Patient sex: M
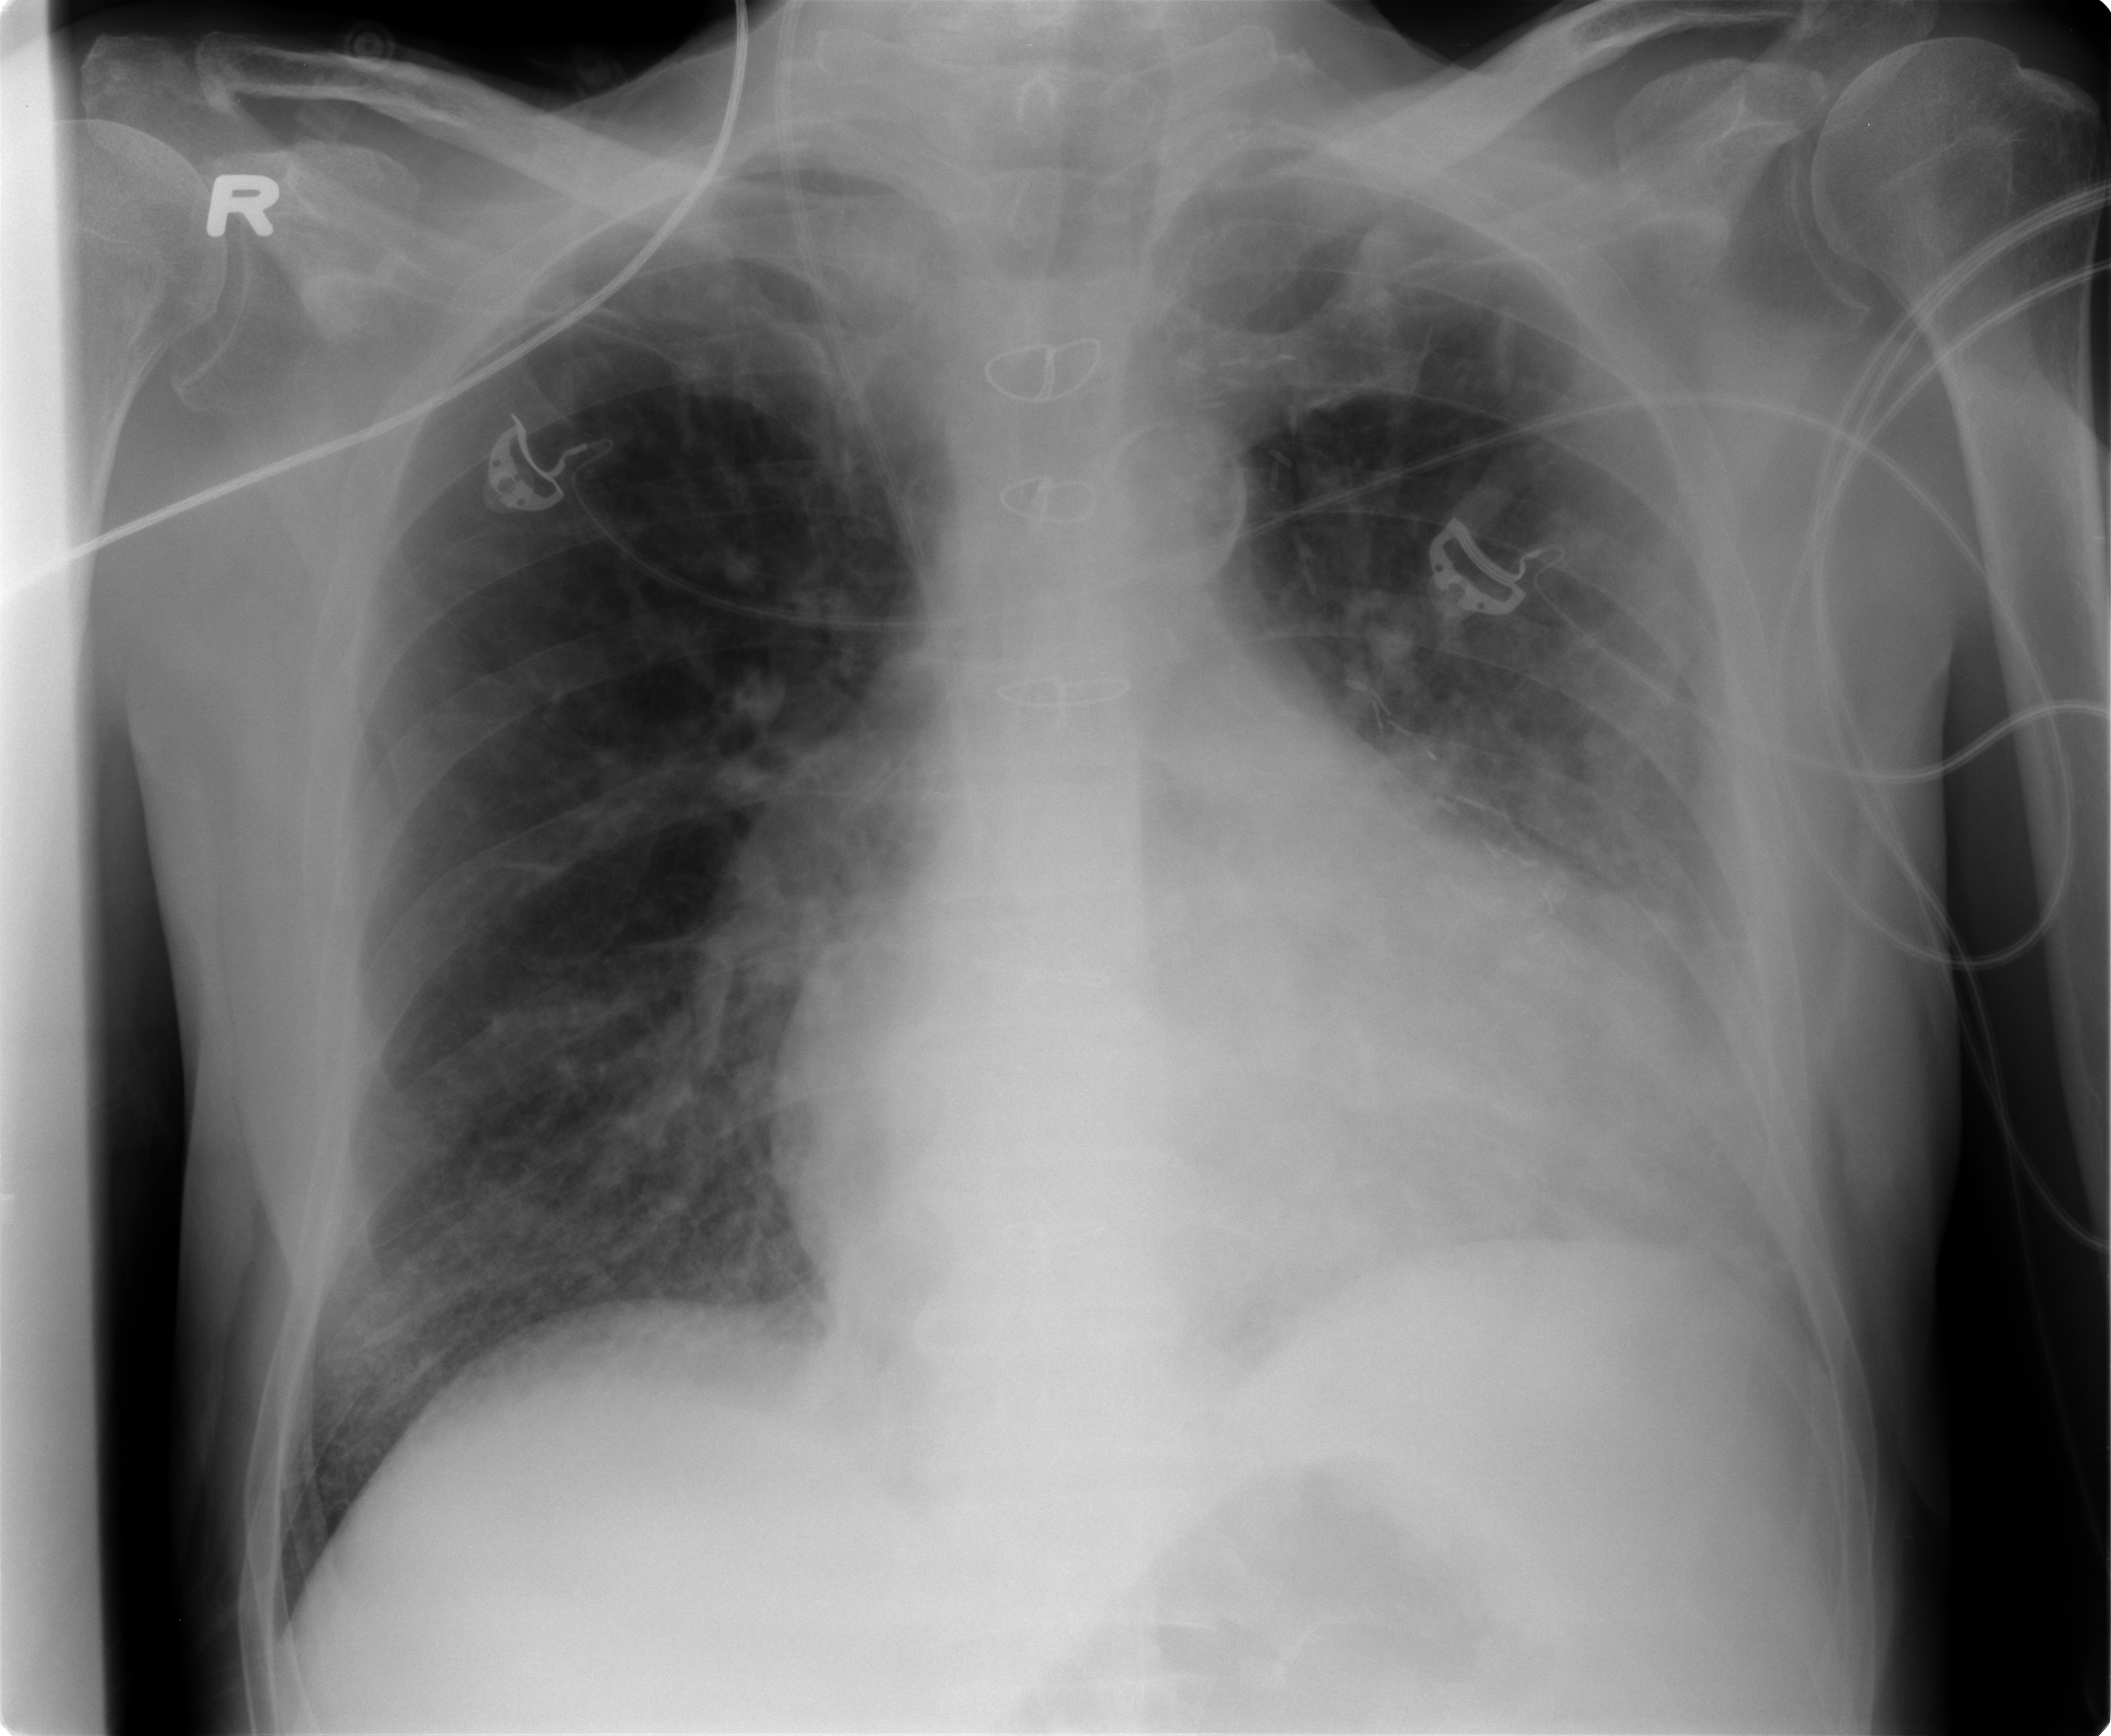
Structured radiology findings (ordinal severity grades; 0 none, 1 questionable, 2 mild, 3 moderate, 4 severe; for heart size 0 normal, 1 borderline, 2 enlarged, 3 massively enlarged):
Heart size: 2
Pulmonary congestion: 2
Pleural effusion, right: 0
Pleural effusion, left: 2
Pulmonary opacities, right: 0
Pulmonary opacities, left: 2
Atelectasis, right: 1
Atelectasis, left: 2